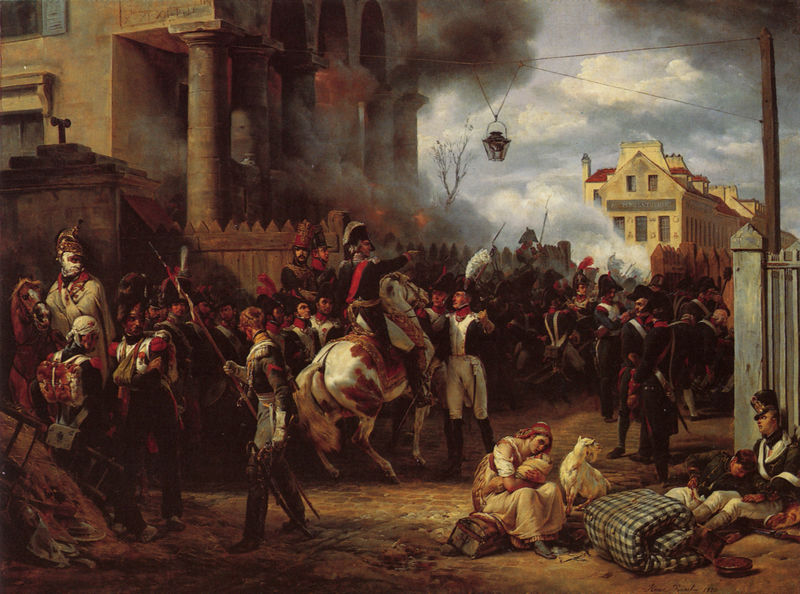
Titel: La barrière de Clichy. Défense de Paris, le 30 mars 1814, Die Barrikade von Clichy. Verteidigung von Paris, am 30. März 1814
Künstler: Horace Vernet
Standort: Paris
Institution: Musée du Louvre
Schlagwörter: angriff, baum, blau, dunkel, feder, feuer, gemälde, himmel, kampf, mann, schatten, weiß, wolken, frauen, gelb, menschen, sitzen, stadt, äste, abend, braun, fenster, frankreich, frau, grau, holz, hut, hüte, kariert, lampe, laterne, licht, männer, nacht, paris, pfeiler, schwarz, strasse, szene, säule, säulen, dach, dame, gebäude, haus, hund, rot, tuch, wolke, zaun, beige, karo, malerei, masse, menge, mützen, architektur, arm, arme, historie, mensch, teller, tod, tot, trauer, bild, herr, erde, häuser, kirche, qualm, rauch, boden, realismus, schnur, decke, familie, kind, klassizismus, mutter, leuchte, renaissance, dachziegel, genre, karren, pferd, pferde, reiter, chaos, helldunkel, schweif, schärpe, liegen, düster, bogen, pflaster, stab, fahne, bündel, heu, zug, dorf, mauer, ziegel, dunst, nebel, tag, hof, latten, lattenzaun, zäune, baby, amerika, markt, platz, französisch, wagen, masten, romantik, angst, brand, dampf, franzosen, gewalt, krieg, leiter, not, schlacht, vernet, zerstörung, historienbild, könig, lanze, soldaten, bett, matratze, halle, pfosten, flucht, ortschaft, bögen, schild, arkade, innenhof, kanone, truhe, blut, hängen, maske, burg, münchen, palast, brennen, explosion, vernichtung, kabel, seil, aufruhr, gefahr, revolution, schwert, schwerter, säbel, uniform, uniformen, waffen, aufstand, revolte, soldat, tote, verletzte, bürger, getümmel, volk, kiste, napoleon, helm, scherpe, stiefel, hallo, rathaus, ritter, anführer, armee, heer, rüstung, arkaden, kleinkind, flecken, fries, verzweiflung, bedrohung, helme, sterben, wunden, gewehr, kavalerie, kavallerie, ross, elend, leid, leiden, schaurig, hunger, dramatisch, mittelalter, eroberung, krieger, general, historienmalerei, straßenlaterne, historiengemälde, reichtum, lanzen, marktplatz, feldherr, barriere, schwaden, tempel, speer, huhn, tornister, rösser, aufregung, verband, verwundet, armut, verwundete, detailgetreu, drama, ziege, sieger, absperrung, infanterie, kopfverband, säugling, franzose, gefecht, historisch, lager, jahrhundert, delacroix, clichy, vorhalle, taun, latern, restauration, neuzeit, zeughaus, rauchschwaden, misthaufen, kommandant, bürgerkrieg, massen, schecke, streitross, einzug, pfed, bastille, aufhängung, befehl, legion, invasion, armbinde, matraze, chaotisch, rauchsäule, antikisierende versatzteile, baricade, erobern, französiche revolution, frnzösisch, füsiliere, geschecktes pferd, gewehrr, heimatlos, historienbildnis, kamfp, kanonenrauch, kommando, lazarett verwundete brand klas, masailleise, maseillese, napoleonischer krieg, pallisade, prfert, revolutuon, scjlacht, stadr, straßenkämpfe, szenische darstellung, verbichtunmg, verletzrte, verschiedene szenische gruppen, verwundungen, kamof, pflater, soldatn